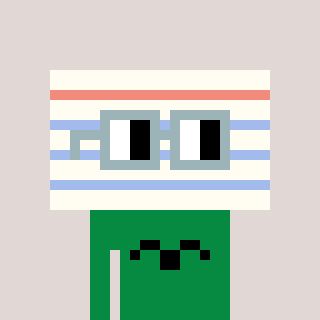
a pixel art character with square dark gray glasses, a empty notebook page-shaped head and a green-colored body on a warm background